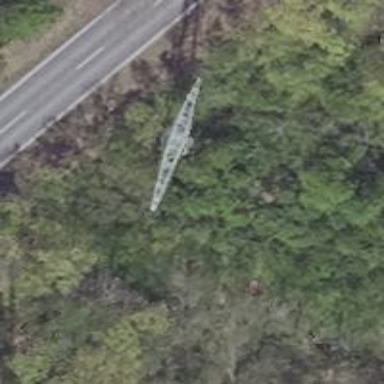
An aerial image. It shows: Power tower.